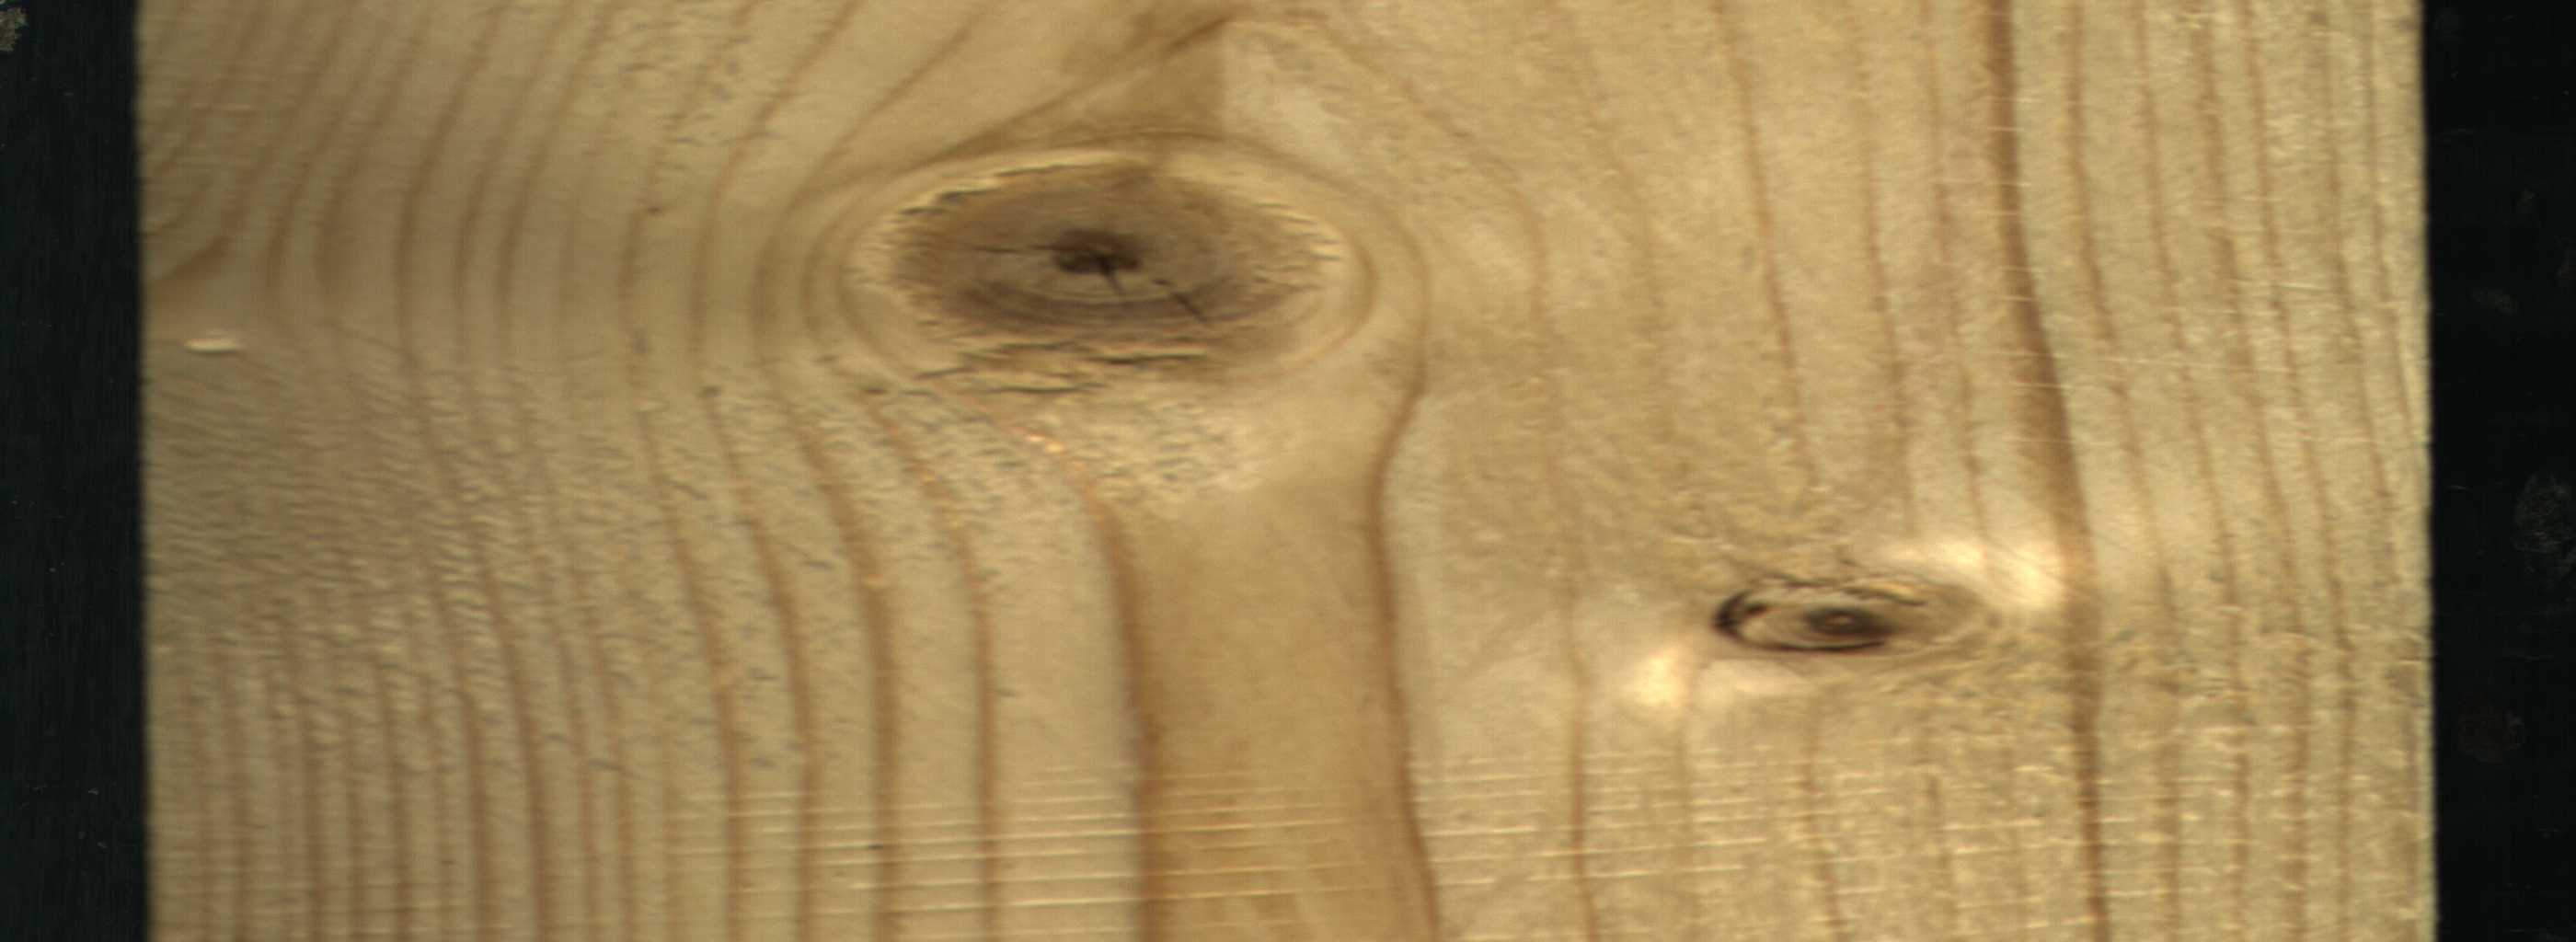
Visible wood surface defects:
knot_with_crack
Live_Knot
Live_Knot
Live_Knot